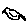
Label: bird